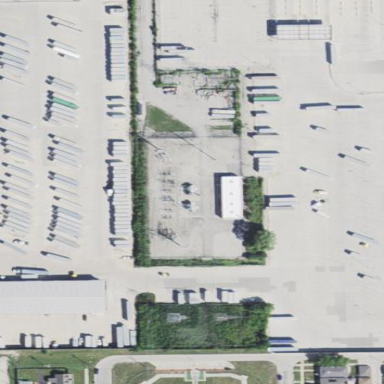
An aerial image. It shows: Transmission-level power substation.